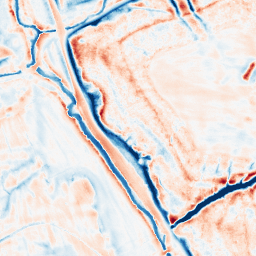
Category: edge_preserving
Decomposition family: bilateral
Decomposition parameters: d: 21
sigma_color: 100
sigma_space: 25
Upsampling method: bspline
Upsampling parameters: scale: 4
Upsampling scale: 4